Field crop: maize
Growth stage: 2
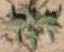
Species: atriplex